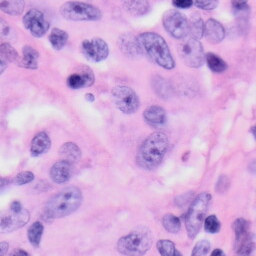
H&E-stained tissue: Skin